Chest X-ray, AP view. Patient: 24 years old, sex F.
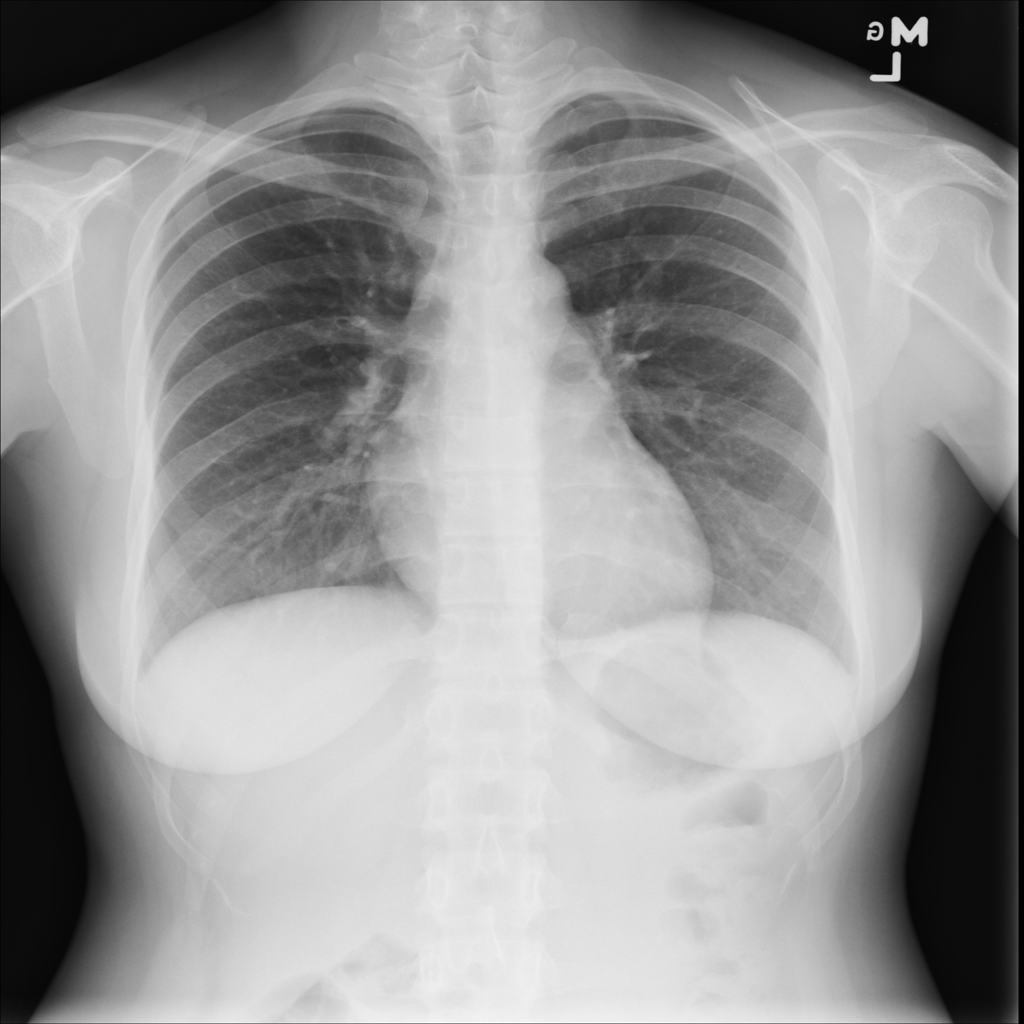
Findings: No Finding